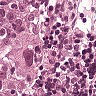
Metastatic tissue present: yes